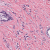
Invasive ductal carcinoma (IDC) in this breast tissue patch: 0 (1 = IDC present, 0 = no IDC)